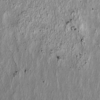
Label: not_dusty